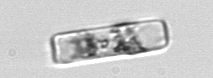
Label: Guinardia_delicatula